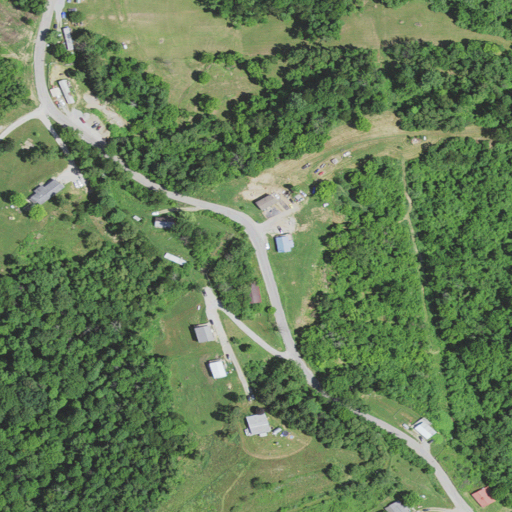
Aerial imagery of ridge(s) in West Virginia named Rines Ridge containing mixed forest, pasture, deciduous forest, open development, low intensity development, and medium intensity development